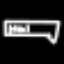
Label: octagon